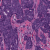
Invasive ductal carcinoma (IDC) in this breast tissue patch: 0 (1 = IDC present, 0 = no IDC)